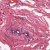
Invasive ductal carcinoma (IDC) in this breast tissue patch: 0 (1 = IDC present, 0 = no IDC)